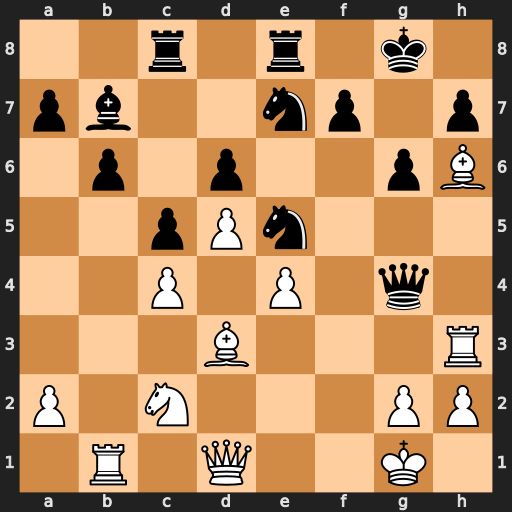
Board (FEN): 2r1r1k1/pb2np1p/1p1p2pB/2pPn3/2P1P1q1/3B3R/P1N3PP/1R1Q2K1
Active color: w
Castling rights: -
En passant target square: -
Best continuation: Qf1 Nf5 exf5